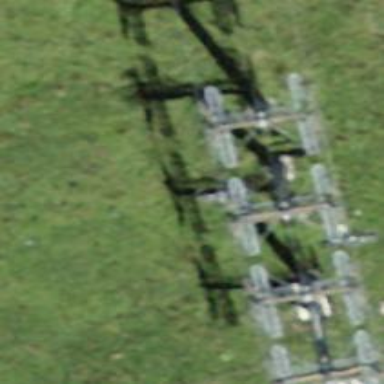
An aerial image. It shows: Pylon for aerialway.